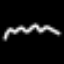
Label: squiggle